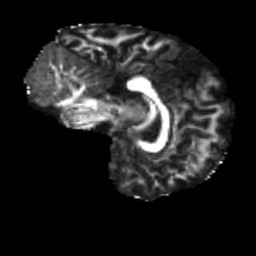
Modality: FA
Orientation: sagittal
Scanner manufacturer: siemens
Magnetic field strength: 3 T
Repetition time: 4 s
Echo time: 0.0594 s